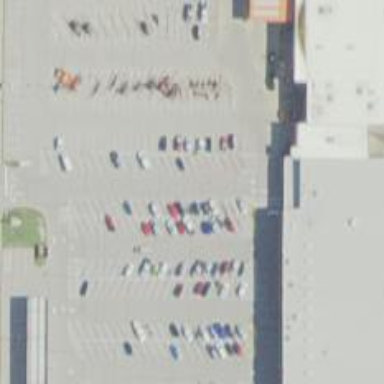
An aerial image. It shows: Trolley bay.